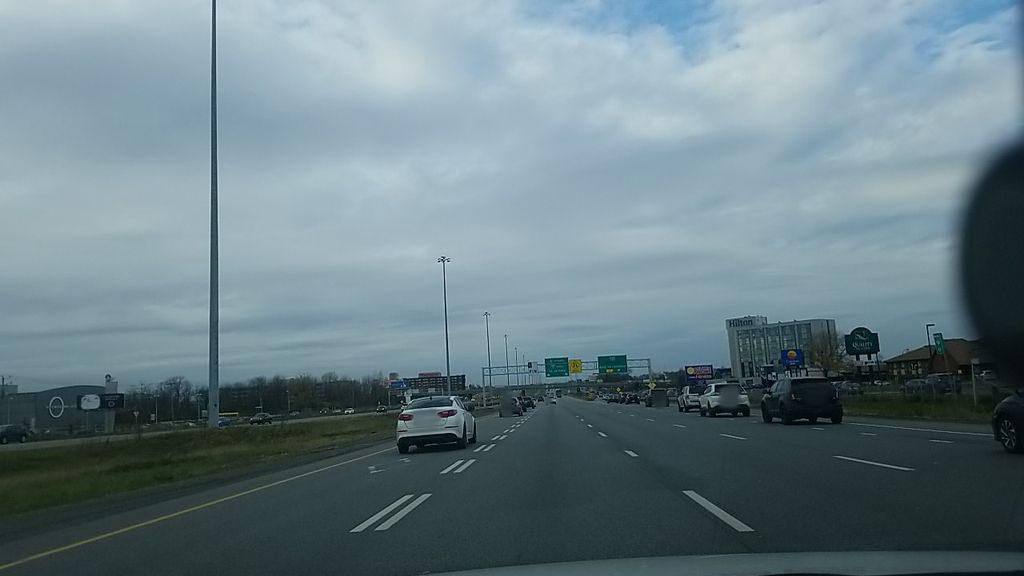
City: montreal